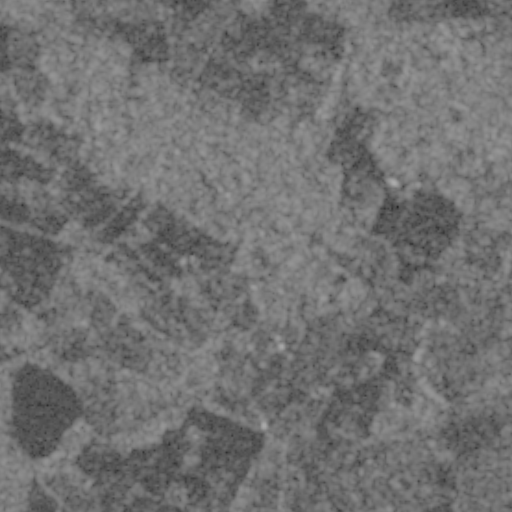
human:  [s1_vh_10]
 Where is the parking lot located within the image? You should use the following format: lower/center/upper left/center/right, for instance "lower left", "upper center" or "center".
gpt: The parking lot is located in the lower left of the image.
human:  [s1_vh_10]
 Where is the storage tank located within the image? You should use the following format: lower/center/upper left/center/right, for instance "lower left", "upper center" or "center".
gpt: The storage tank is located in the center right of the image.
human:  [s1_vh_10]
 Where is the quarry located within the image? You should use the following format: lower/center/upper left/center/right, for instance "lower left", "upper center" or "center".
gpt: There is no quarry in the image.

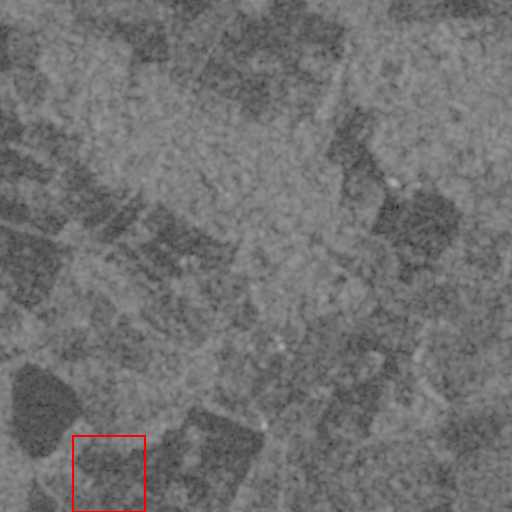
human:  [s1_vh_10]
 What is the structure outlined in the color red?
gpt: The structure outlined in red is a crop field.
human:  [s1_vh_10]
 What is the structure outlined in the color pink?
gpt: There is no pink outline.